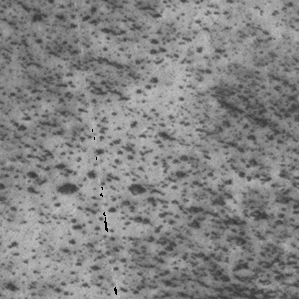
Label: frost